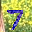
Label: 7